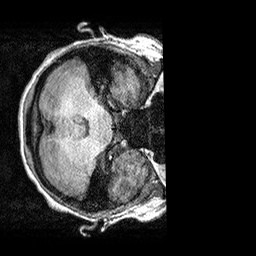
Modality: T1w
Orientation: axial
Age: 21
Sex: female
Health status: healthy
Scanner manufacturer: siemens
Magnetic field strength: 3 T
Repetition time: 2.3 s
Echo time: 0.00303 s